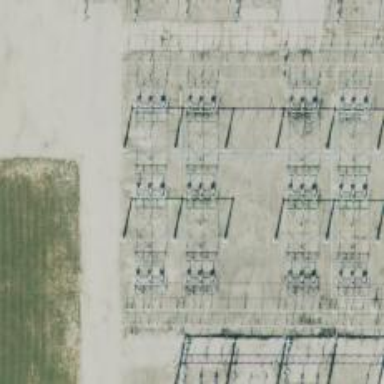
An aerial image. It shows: Switch for power supply.